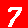
Digit: 7